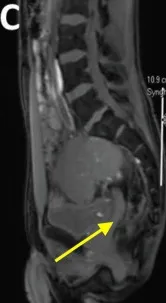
CT scan showing bone metastasis in the ischial tuberosity from ES.
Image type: radiology (mri)